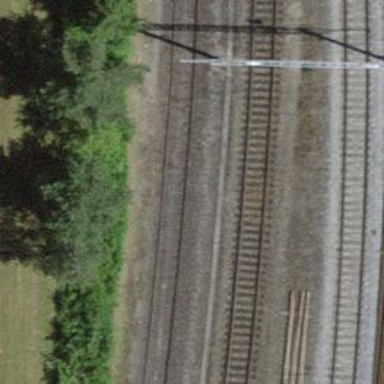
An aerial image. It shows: Railway with electrified contact lines.